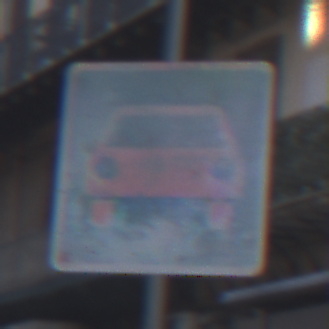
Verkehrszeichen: Kraftfahrstrasse
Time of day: SunriseSunset
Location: Outdoor (Urban)
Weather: PartlyCloudy
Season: NotSpecified
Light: Natural